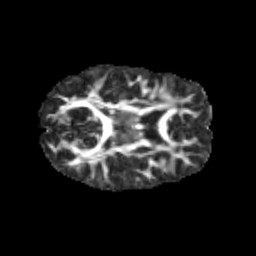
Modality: FA
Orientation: axial
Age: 10
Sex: female
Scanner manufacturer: siemens
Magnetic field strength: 3 T
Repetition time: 3.8 s
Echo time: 0.07 s